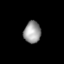
Tissue: lung
Cell type: Epithelial cells
Senescence score: 0.2119
Nuclear area (px): 366
Mean DAPI intensity: 153.891